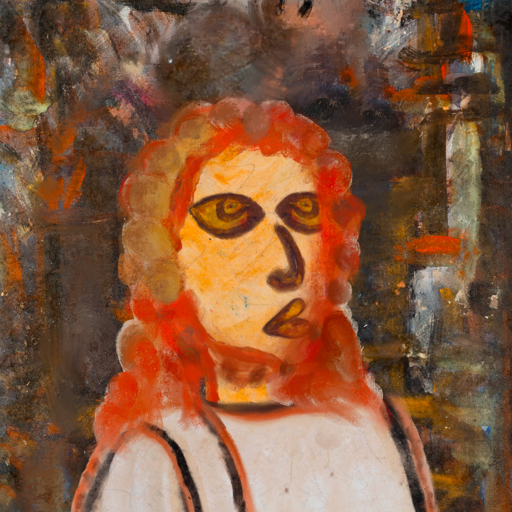
Background: GypsyQueen, Head And Neck Side: Experience, Face Side: Comrade, Bust: Roy_Bahadur, Hair Side: Rupkatha, Head Accessory: Blank, Second Necklace: Blank, Necklace: Blank, Baby: Blank